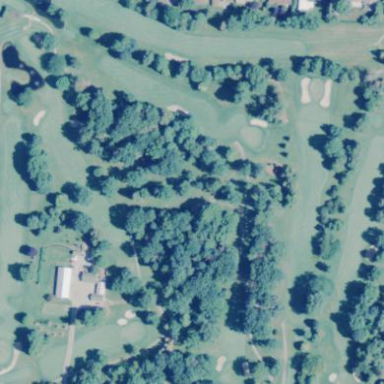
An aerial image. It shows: Golf course surrounded by greenery.